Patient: sex M, age 45
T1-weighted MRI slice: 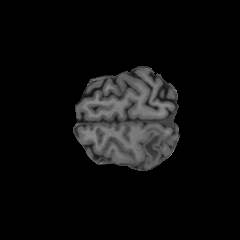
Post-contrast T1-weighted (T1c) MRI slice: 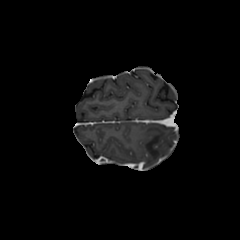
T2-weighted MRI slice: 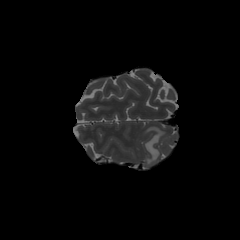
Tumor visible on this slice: yes
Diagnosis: Astrocytoma, IDH-wildtype
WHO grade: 2